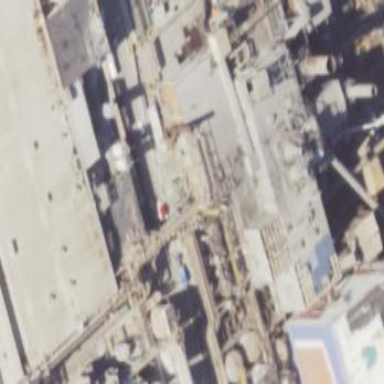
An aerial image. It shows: Industrial area with power plant.